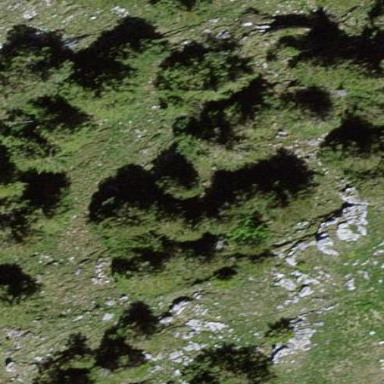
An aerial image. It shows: Evergreen forest with needle-leaved trees.